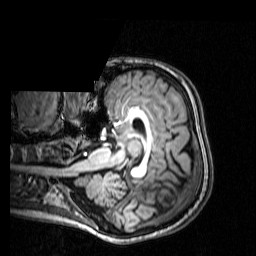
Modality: T1w
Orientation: axial